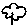
Label: tree